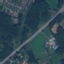
Land use / land cover: Highway